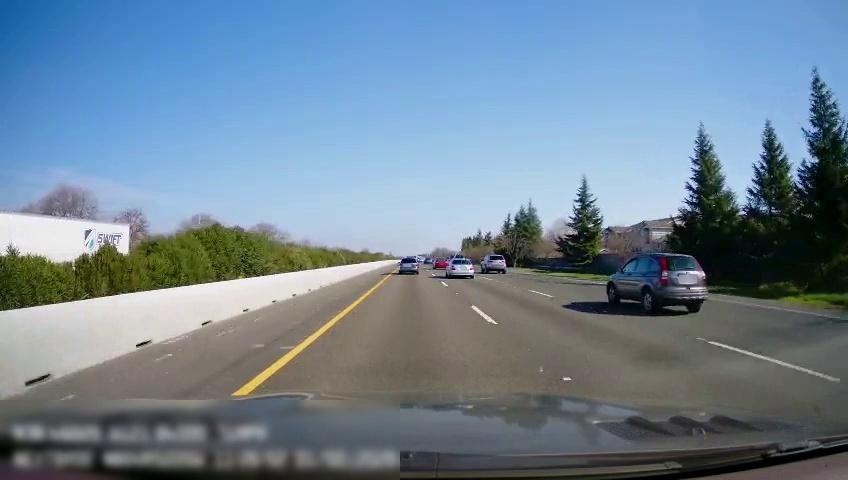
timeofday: Day
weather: Sunny
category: Drivable Space
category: Vehicles | Truck
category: Vehicles | SUV
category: Vehicles | Car
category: Vehicles | Car
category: Vehicles | SUV
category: Vehicles | SUV
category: Vehicles | Other LV
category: Vehicles | Car
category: Lanes | Current Lane
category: Lanes | Current Lane
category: Lanes | Alternate Lane
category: Lanes | Alternate Lane